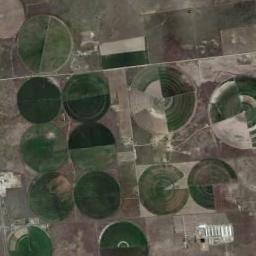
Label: circular_farmland